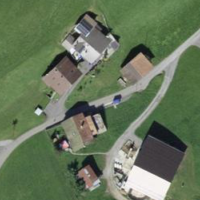
EUNIS habitat code: 24
Species observed at this site:
Melanargia galathea
Coenonympha pamphilus
Polyommatus icarus
Salvia pratensis